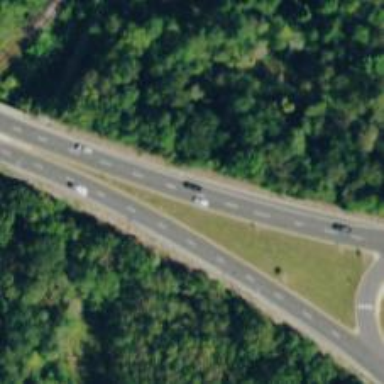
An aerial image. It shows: Asphalt trunk highway.